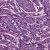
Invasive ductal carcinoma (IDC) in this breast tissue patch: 1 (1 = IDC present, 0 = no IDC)